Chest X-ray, AP view. Patient: 49 years old, sex M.
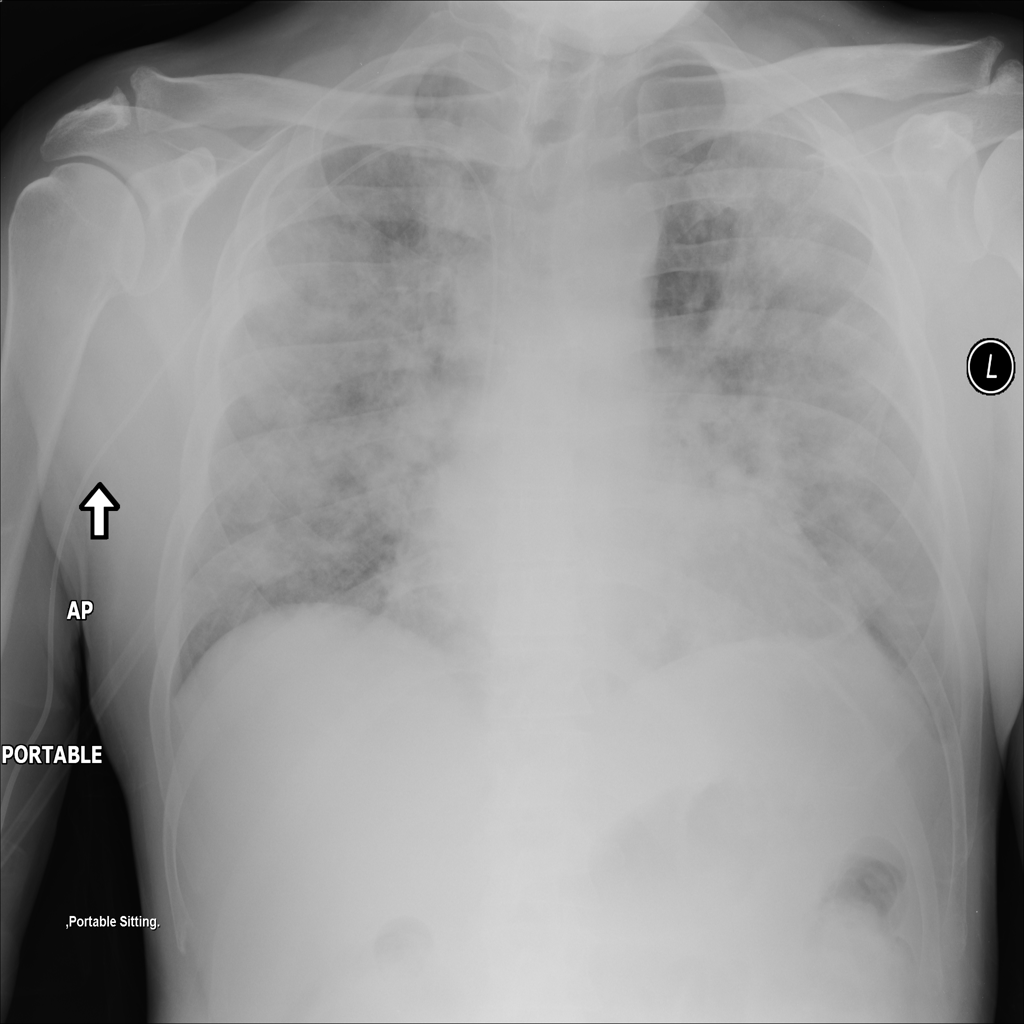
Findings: No Finding